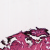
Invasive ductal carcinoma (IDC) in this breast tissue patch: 0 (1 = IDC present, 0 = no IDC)